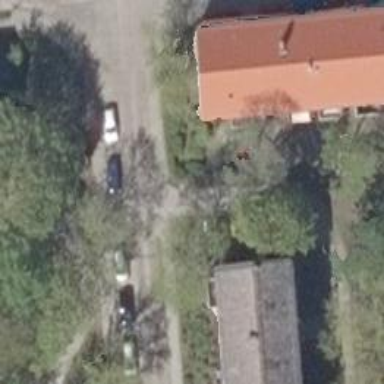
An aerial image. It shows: Residential road with sidewalks on both sides.